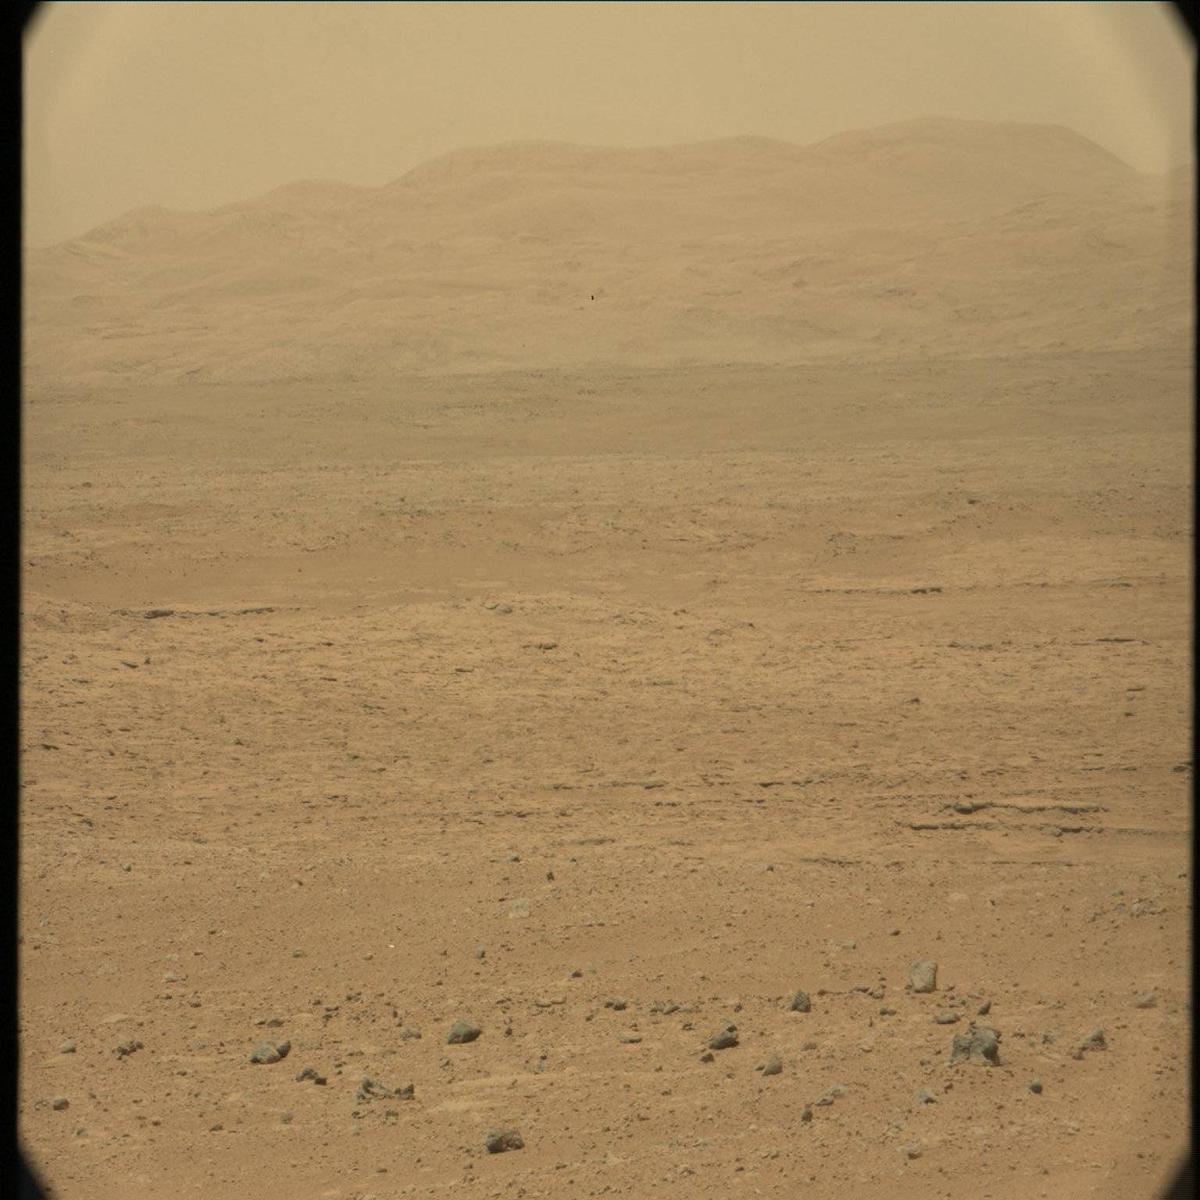
Terrain classes present: Bedrock, Ridge, Rock, Sand / Soil, Sky